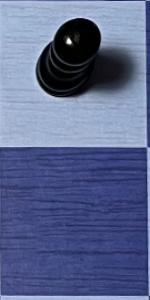
Label: Empty